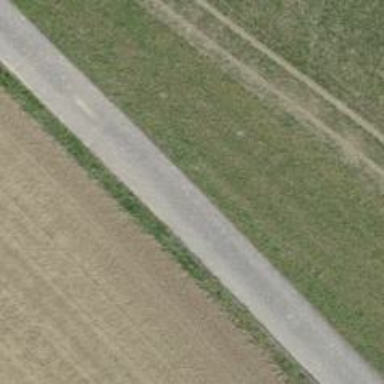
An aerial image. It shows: Asphalt track with grade1 tracktype.